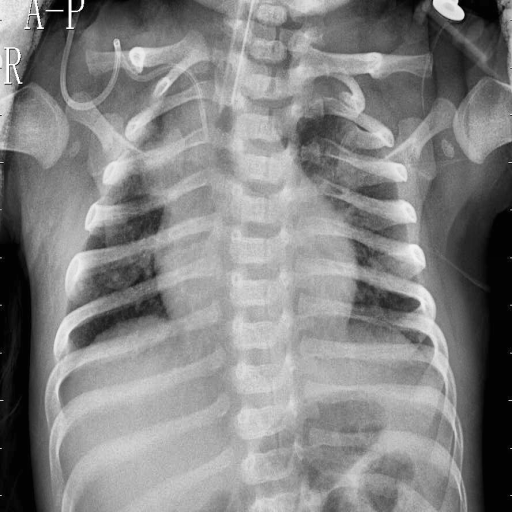
Finding: PNEUMONIA